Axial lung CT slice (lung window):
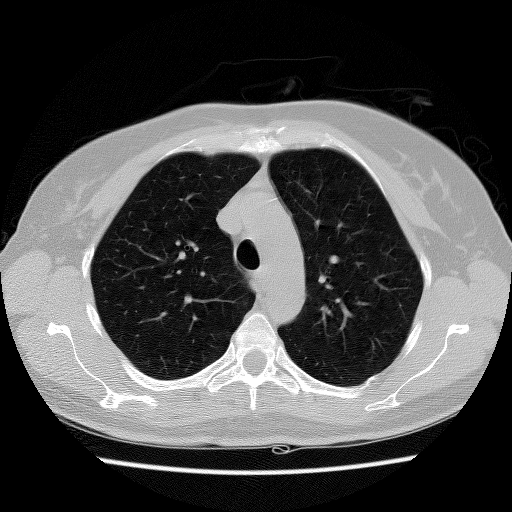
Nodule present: no